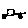
Label: car